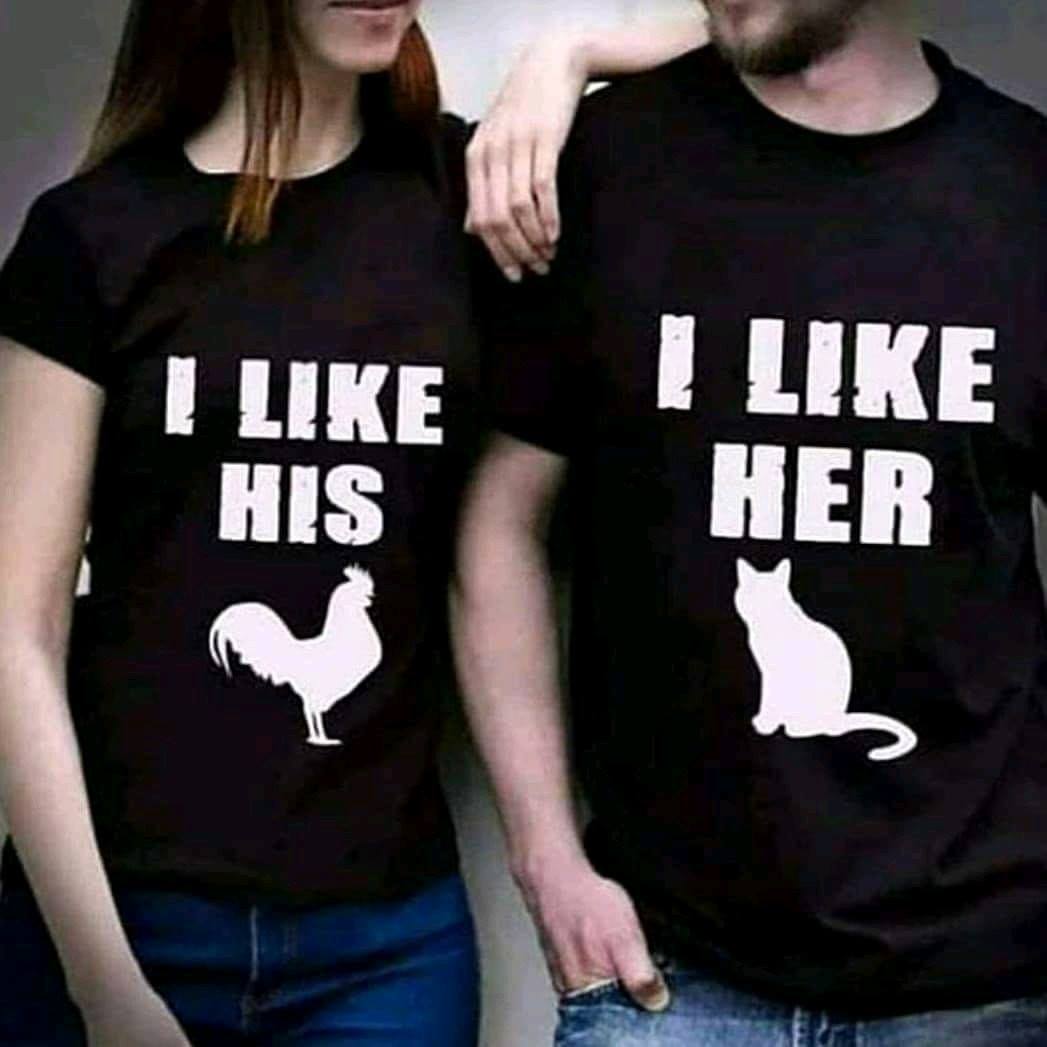
Caption: I LIKE HIS    I LIKE HER
Label: non-hate